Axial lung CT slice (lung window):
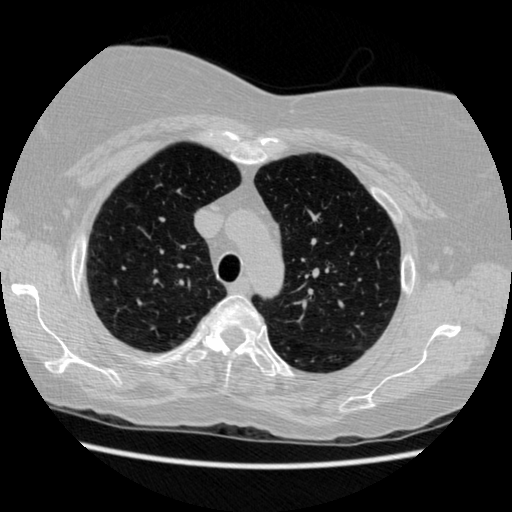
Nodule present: no